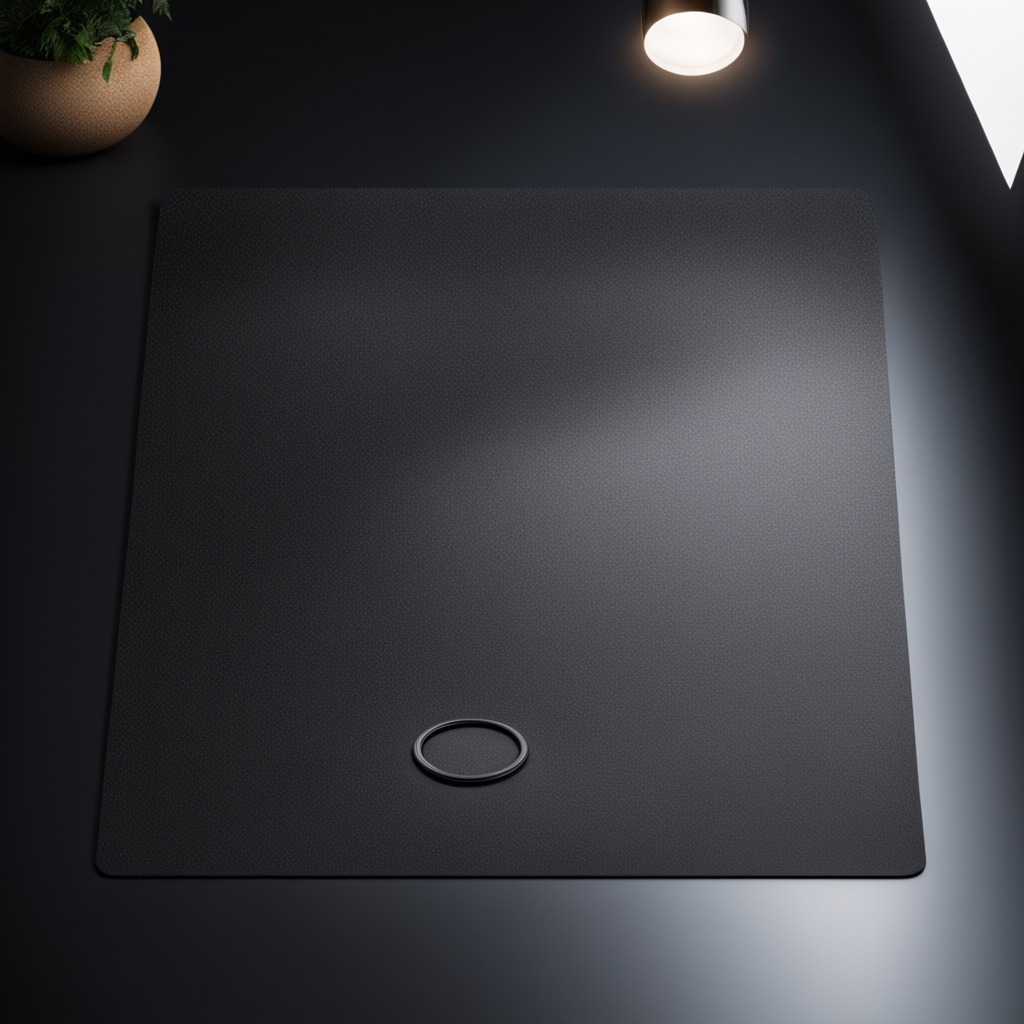
A rubber O-ring lying on the granite tabletop inside a workshop under bright overhead lighting crisp shadows high clarity worn but beneath the mat